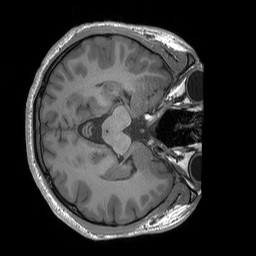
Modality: T1w
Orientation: axial
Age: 18
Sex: male
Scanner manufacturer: siemens
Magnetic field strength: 3 T
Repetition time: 1.9 s
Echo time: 0.00243 s